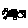
Label: circle